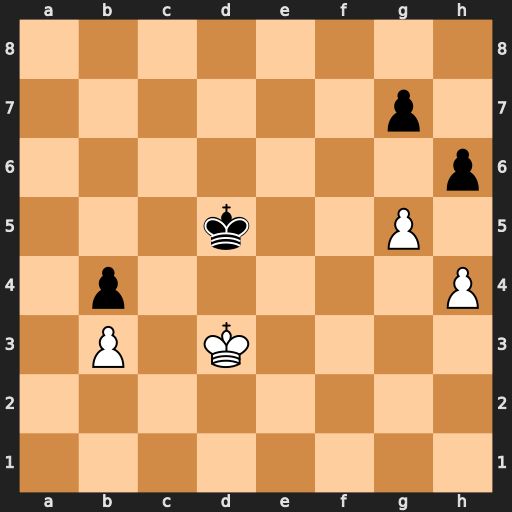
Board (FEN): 8/6p1/7p/3k2P1/1p5P/1P1K4/8/8
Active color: w
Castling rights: -
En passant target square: -
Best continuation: gxh6 gxh6 h5 Ke6 Kc4